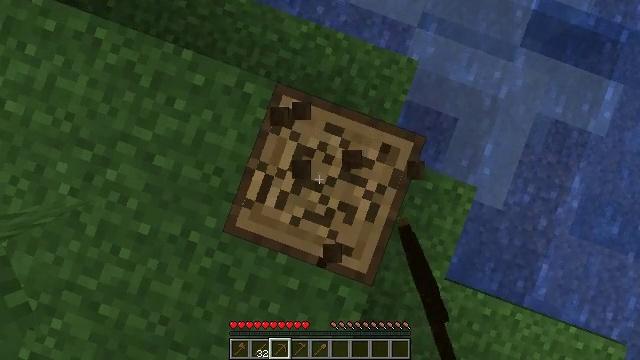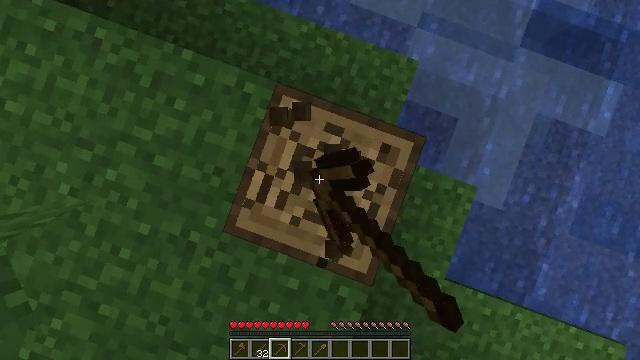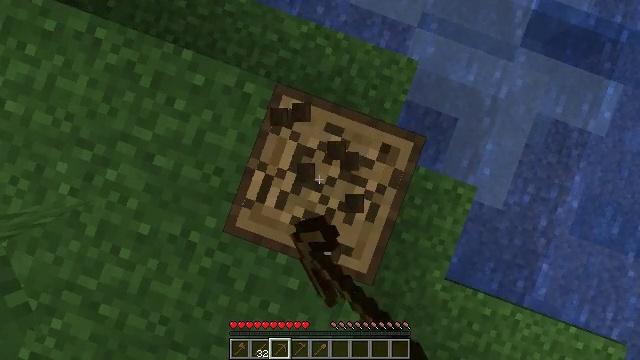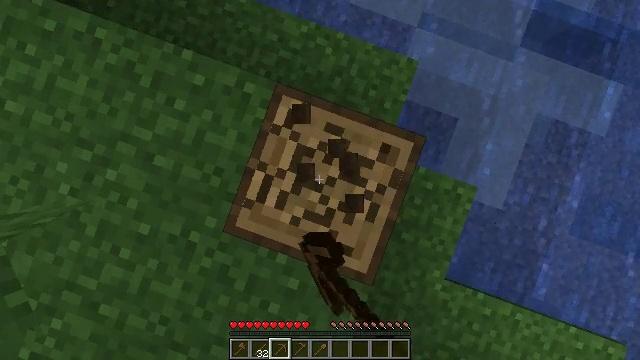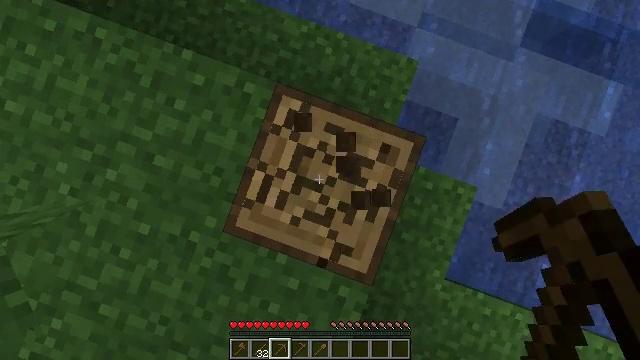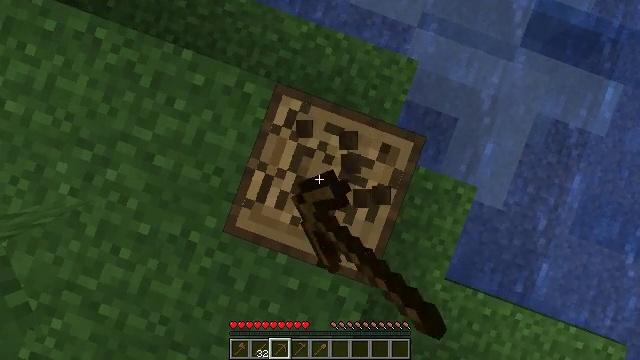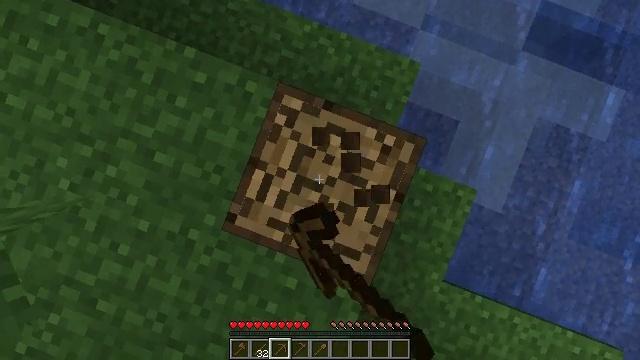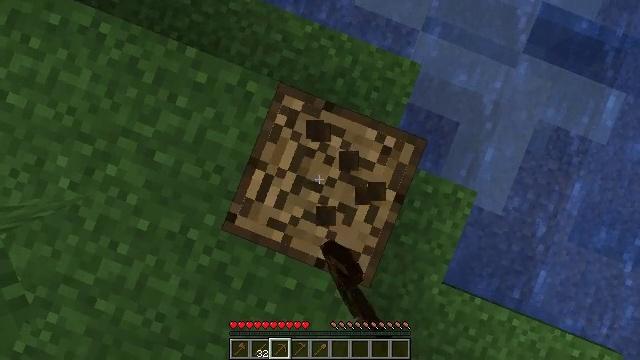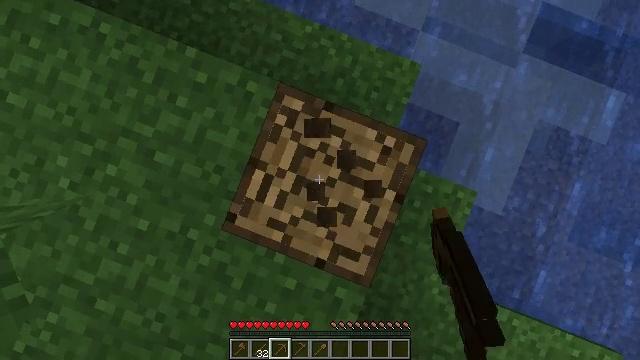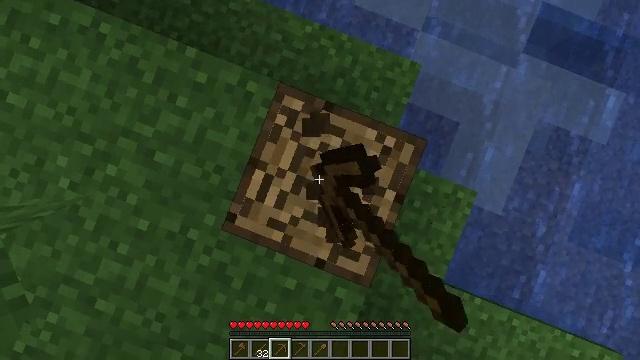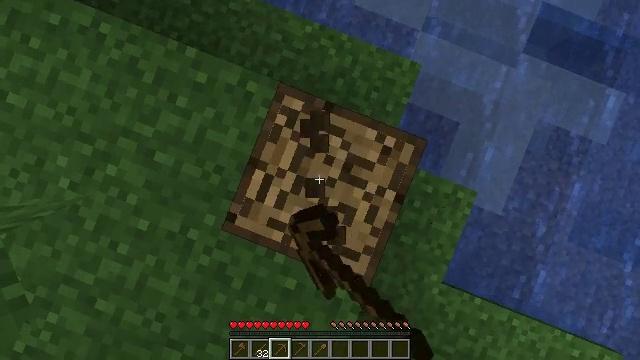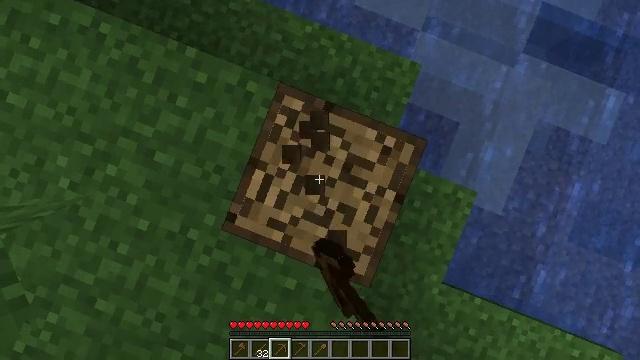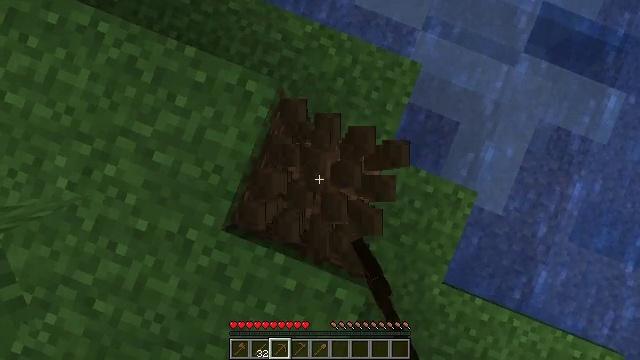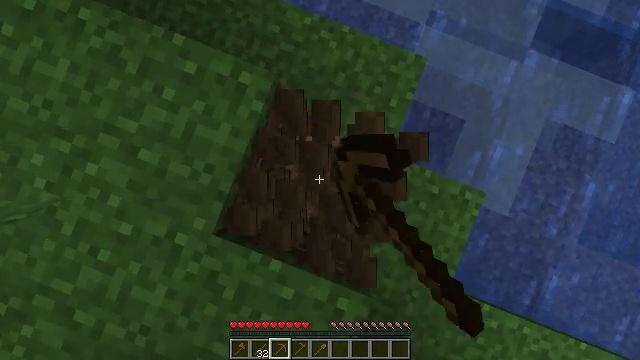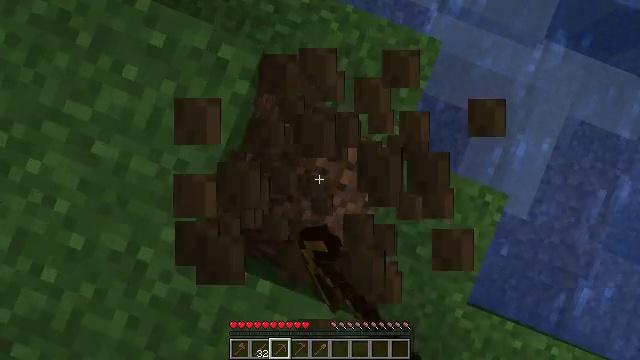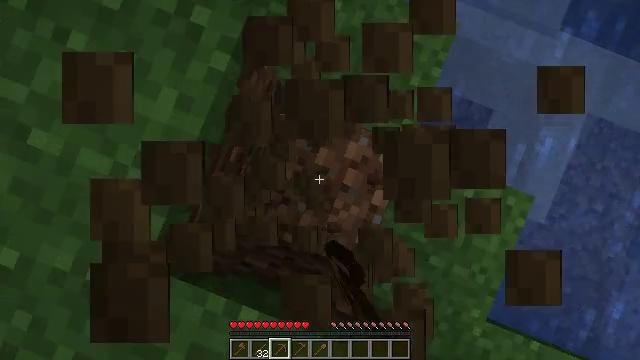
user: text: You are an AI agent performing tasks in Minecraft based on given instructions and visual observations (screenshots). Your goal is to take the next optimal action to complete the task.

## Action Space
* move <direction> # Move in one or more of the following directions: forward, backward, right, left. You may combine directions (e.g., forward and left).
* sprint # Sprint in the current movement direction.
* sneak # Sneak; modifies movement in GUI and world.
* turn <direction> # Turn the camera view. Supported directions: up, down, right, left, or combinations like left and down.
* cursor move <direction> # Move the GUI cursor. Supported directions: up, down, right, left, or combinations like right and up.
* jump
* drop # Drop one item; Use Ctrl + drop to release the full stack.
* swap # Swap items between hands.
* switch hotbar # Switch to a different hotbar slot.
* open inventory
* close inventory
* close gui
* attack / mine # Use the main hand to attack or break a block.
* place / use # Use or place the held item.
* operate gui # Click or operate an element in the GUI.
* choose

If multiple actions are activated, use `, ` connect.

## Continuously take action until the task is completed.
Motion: motion action
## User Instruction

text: Gather oak logs from trees.
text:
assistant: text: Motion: attack / mine
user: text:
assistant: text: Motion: attack / mine
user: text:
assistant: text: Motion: attack / mine
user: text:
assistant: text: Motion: attack / mine
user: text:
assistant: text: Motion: attack / mine
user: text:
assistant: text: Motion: turn left, attack / mine
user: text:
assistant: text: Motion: attack / mine
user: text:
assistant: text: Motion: attack / mine
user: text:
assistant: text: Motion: attack / mine
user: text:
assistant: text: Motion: attack / mine
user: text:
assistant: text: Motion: attack / mine
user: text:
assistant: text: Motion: attack / mine
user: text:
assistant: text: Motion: attack / mine
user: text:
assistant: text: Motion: attack / mine
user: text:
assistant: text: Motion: attack / mine
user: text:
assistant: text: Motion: attack / mine
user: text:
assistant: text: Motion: attack / mine